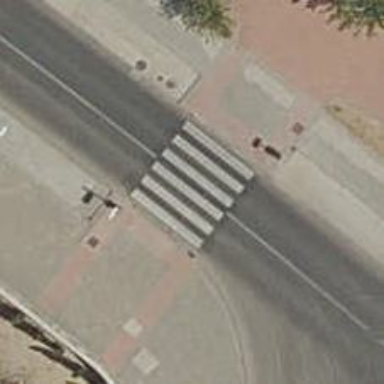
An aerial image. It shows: Pedestrian crossing with zebra markings on the footway.